Question: I have a Facebook application on my website. This application publish on behalf of the registered user on his time line one post daily or weekly. The users IDs are stored in a database and using <URL> the publish is occurred. My application uses PHP SDK.
Everything was going fine, till 30 April 2015 the date at which Facebook upgraded their API.
Currently the application's publish action returns this error:
> OAuthException: (#200) The user hasn't authorized the application to
perform this action
In addition, during my login in the Facebook and from the same browser (I'm the admin of the app) the application's publish action works fine.
The developer's announcement and suggestions for apps is confusing, and I could not determine whether I have to change my application's source code? Or there is something easier?
Special note: the PHP SDK that I use is one file included as vendor in my website application, which is based on CakePHP 1.3.
### Supplemental Edit
This is a screen shot of quickly reply from the Facebook, it has just taken less than 24 hr. to reply from the Facebook. In which detailed answer why they are not grant my app publish permissions. It is supported with screen shots to show my app in action and other demo screen shots about how should it going to be.

## Supplemental 2
After the second review try, it becomes clear that Facebook prevented any automated publish on the behalf of the user to his/her timeline. The question here: Is there any other way? such as automated private message to the user?
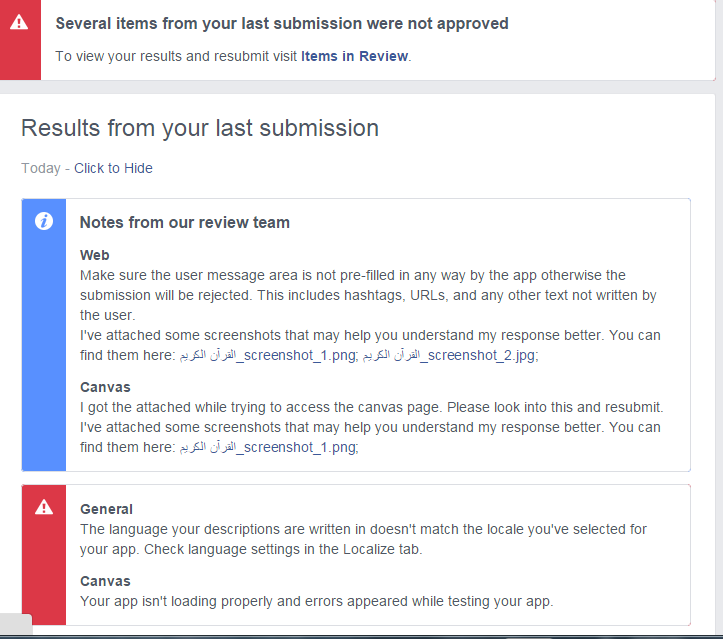
Answer: Yes, if your application started breaking, you'll need to make modifications. What those modifications depend on what triggered that error. Your users will also need to go through a flow to authorize your application (probably for the 'publish_actions' permission, from the sounds of that message).
Note that this permission now requires Facebook review your app, and if you're auto-posting for the user you're probably violating the policy at <URL>.
Incidentally, you should've been receiving emails about this for the last few months. Expect delays with review for the next few weeks as everyone else who didn't upgrade in preparation files tickets/review requests.